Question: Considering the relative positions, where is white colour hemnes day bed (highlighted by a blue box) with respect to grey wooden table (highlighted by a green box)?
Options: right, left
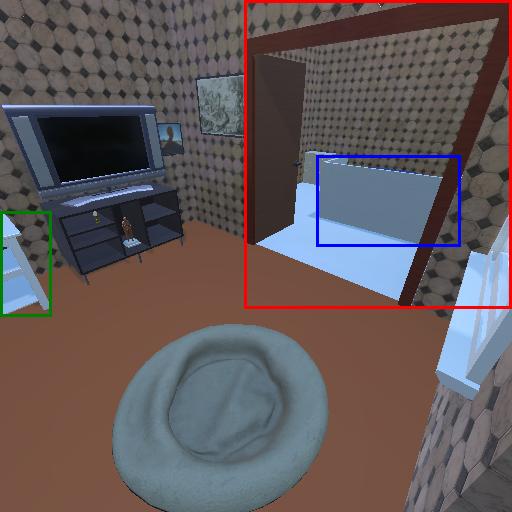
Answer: right